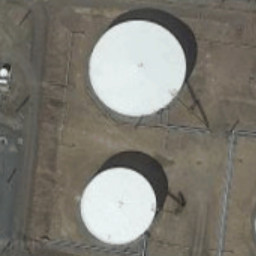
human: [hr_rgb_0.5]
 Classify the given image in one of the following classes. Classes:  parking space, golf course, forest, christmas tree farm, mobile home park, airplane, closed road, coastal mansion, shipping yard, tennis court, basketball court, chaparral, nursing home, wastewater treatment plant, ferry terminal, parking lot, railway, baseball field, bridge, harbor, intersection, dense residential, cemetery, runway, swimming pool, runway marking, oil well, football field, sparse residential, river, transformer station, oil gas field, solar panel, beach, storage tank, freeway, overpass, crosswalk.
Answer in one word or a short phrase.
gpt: storage tank